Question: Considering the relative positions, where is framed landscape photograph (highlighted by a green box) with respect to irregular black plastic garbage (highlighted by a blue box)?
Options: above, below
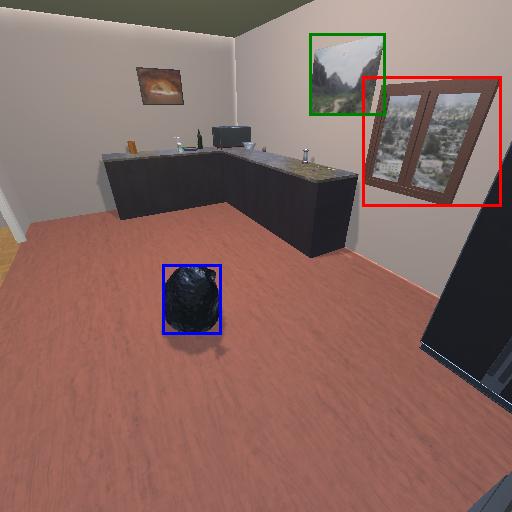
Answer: above